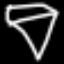
Label: diamond